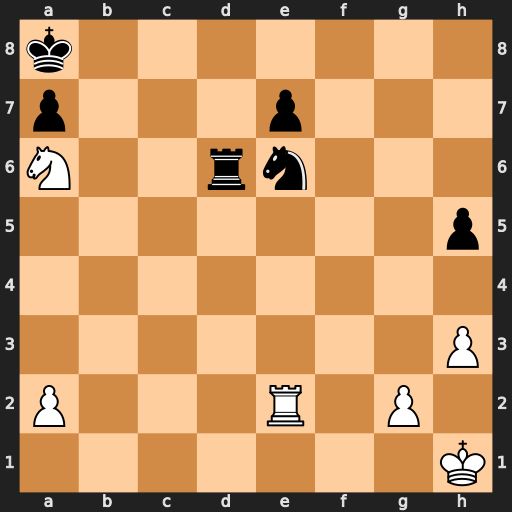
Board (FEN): k7/p3p3/N2rn3/7p/8/7P/P3R1P1/7K
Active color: w
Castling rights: -
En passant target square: -
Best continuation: Rxe6 Rd1+ Kh2